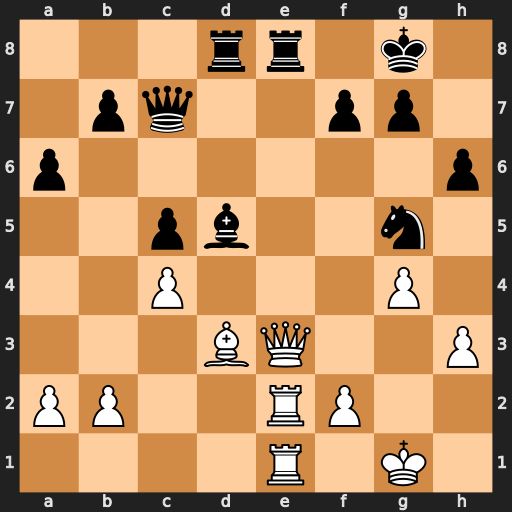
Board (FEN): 3rr1k1/1pq2pp1/p6p/2pb2n1/2P3P1/3BQ2P/PP2RP2/4R1K1
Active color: w
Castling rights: -
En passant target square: -
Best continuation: Qxe8+ Rxe8 Rxe8#